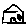
Label: house